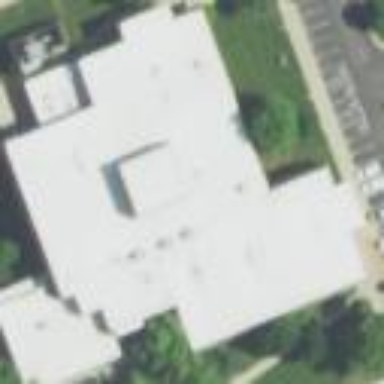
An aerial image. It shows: College building.